Question: I Have a get method in 'ValuesController' in Server side, here am using MVC 4 Web Api
The Method
'''
[HttpGet]
public List<Product> Get()
{
return productRepository.ListOfProducts().ToList();
}
'''
and i have call this method via ajax
'''
$.ajax({
url: "http://localhost:57260/api/values",
type: "GET",
dataType: 'json',
success: function (data) {
alert("Ramesh is a yummy ;)");
for (var i = 0; i < data.length; i++) {
$("<tr></tr><td></td>" + data[i].Name + "</td><td></td>" + data[i].Address + "</td><td></td>" + data[i].DOB + "</td></tr>").appendTo("#tbPerson");
}
},
error: function (msg) {
alert("Ramesh is a fool");
}
});
'''
> This ajax method always go to failure function, does not go to success method
But when i type the url in browser, then it's return json data. See this screen..

BUT Why ajax does not work? It's very strange...
Regard's, Ramesh.
## Update :
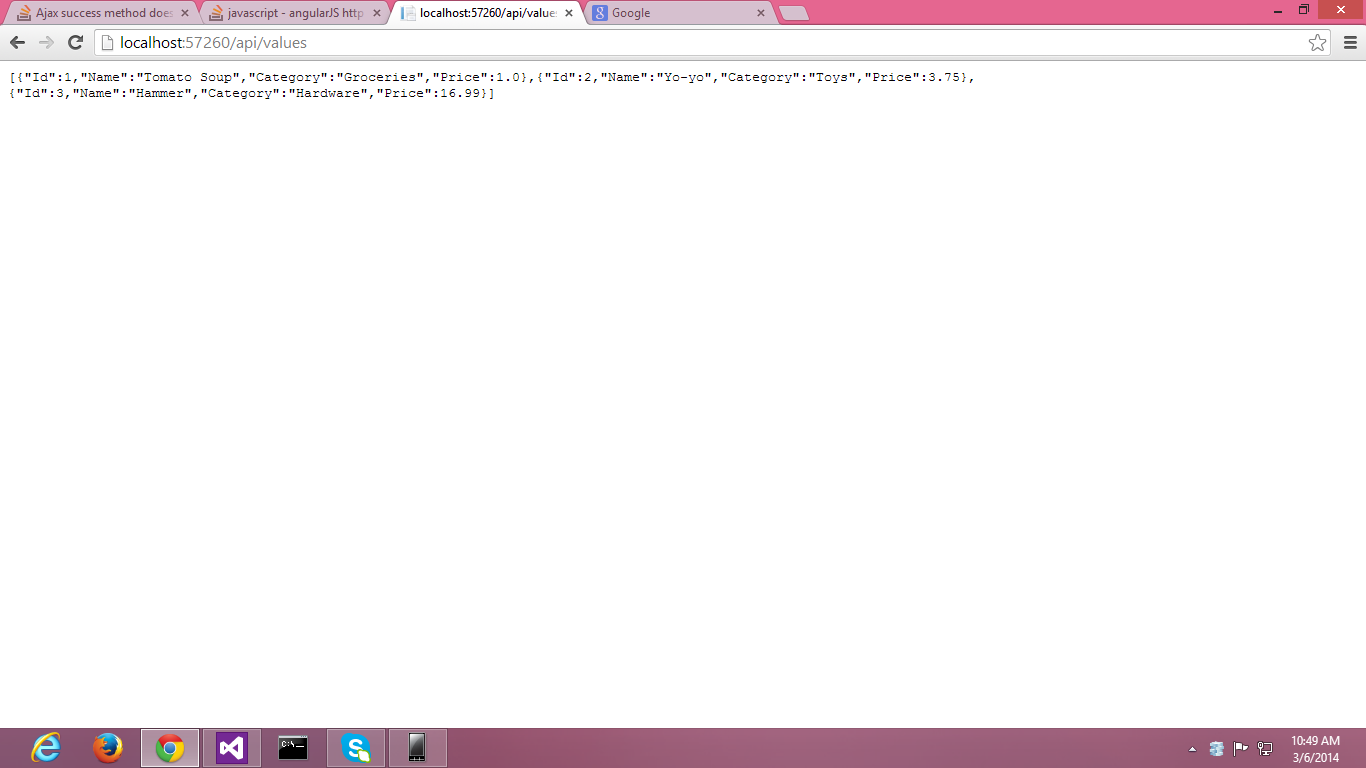
Answer: It is mostly likely because of same-origin policy restriction as far as I can understand from the details you have given. Google for "ASP.NET Web API CORS".